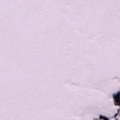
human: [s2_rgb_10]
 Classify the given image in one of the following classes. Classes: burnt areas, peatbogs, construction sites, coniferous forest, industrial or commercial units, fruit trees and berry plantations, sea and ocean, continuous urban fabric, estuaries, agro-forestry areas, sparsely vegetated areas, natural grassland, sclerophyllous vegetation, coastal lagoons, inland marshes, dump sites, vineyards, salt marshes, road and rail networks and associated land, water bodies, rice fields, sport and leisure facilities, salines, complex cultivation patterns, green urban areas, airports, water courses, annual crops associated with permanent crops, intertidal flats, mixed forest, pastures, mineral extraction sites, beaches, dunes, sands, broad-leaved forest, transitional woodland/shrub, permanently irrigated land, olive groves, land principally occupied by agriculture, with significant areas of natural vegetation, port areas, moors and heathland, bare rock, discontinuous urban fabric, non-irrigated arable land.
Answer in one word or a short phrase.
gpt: broad-leaved forest, sea and ocean